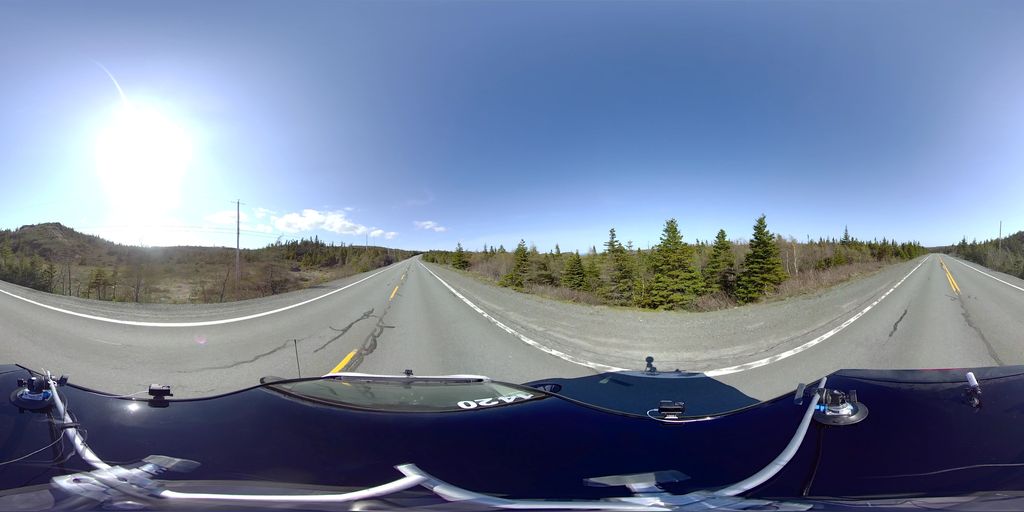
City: st_johns